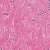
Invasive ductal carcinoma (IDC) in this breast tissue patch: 0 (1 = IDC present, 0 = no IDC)